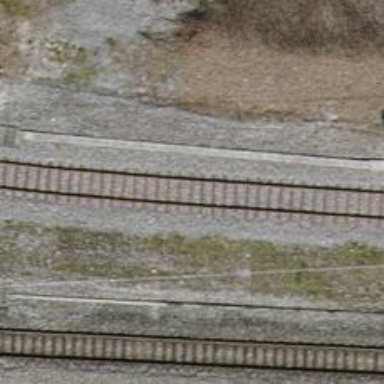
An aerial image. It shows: Single railway siding track.